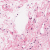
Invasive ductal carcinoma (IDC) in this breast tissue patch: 0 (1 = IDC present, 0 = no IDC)